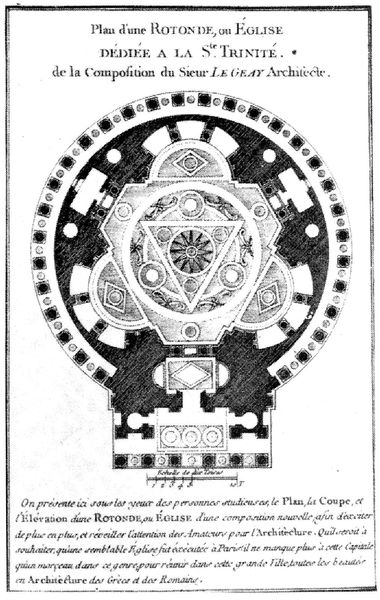
Titel: Plan d’une Rotonde, ou Église Dédiée a la Ste Trinité
Künstler: Jean Laurent Le Geay
Schlagwörter: dreieck, fenster, frankreich, schwarz, skizze, säule, säulen, zeichnung, rose, wand, architektur, rahmen, bild, kirche, boden, kreis, rund, turm, schrift, grafik, graphik, französisch, kuppel, punkte, arkade, buch, rechteck, stern, druck, druckgraphik, text, beschriftung, wappen, rosette, plan, mandala, laubengang, riss, grundriss, maßstab, rundbau, skala, kirchenbau, kirchenfenster, dreifaltigkeit, trinite, st. trinite